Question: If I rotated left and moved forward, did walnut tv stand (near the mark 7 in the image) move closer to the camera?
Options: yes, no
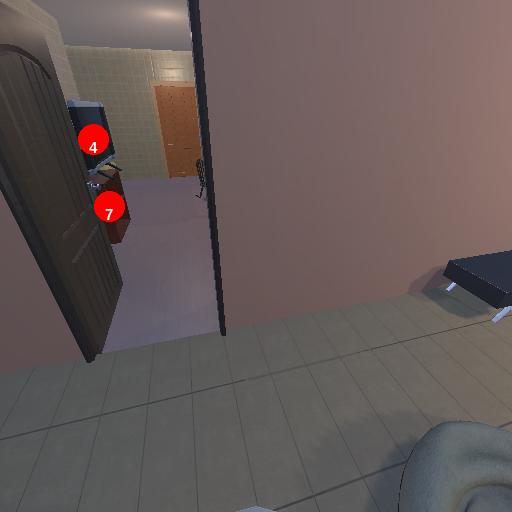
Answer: yes